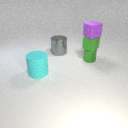
small purple rubber cube above small green metal cylinder